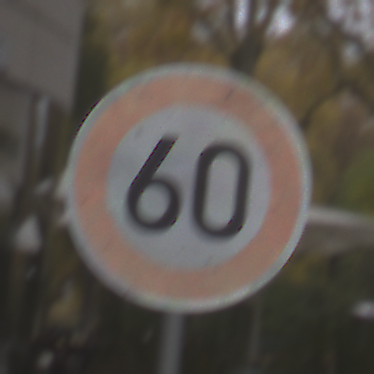
Verkehrszeichen: Geschwindigkeit60
Umgebung: Outdoor, Urban
Tageszeit: Midday
Wetter: Overcast
Licht: Natural
Jahreszeit: NotSpecified
Kontrast: LowContrast